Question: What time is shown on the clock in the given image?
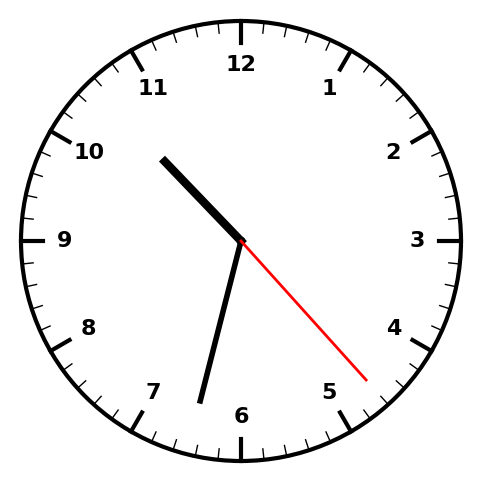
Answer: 10:32:23